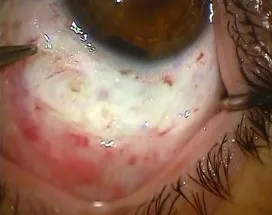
Fig. 3After conjunctiva removal.
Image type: ophthalmic_imaging (slit_lamp_photograph)